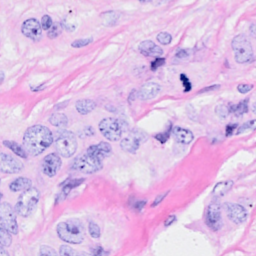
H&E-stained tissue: Breast